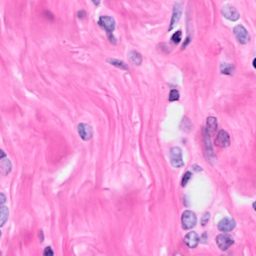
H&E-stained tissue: Breast